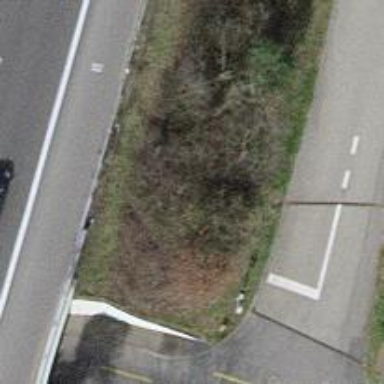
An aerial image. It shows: Hedge acting as barrier.